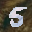
Label: 5